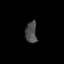
Tissue: prostate
Cell type: T cells
Senescence score: 0.3551
Nuclear area (px): 236
Mean DAPI intensity: 77.076